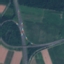
Land use / land cover: Highway